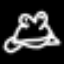
Label: frog